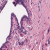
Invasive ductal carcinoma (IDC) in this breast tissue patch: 1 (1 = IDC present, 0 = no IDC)